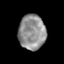
Tissue: prostate
Cell type: Epithelial cells
Senescence score: 0.3141
Nuclear area (px): 922
Mean DAPI intensity: 144.547